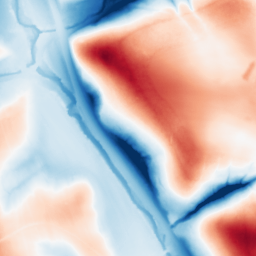
Category: multiscale
Decomposition family: dog_multiscale
Decomposition parameters: sigma_ratio: 2
n_scales: 6
base_sigma: 0.5
Upsampling method: sinc_hamming
Upsampling parameters: scale: 2
kernel_size: 16
Upsampling scale: 2